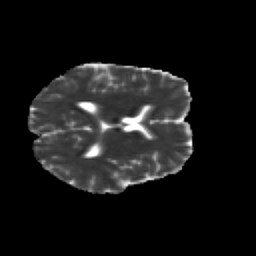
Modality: MD
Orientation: axial
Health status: healthy
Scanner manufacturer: siemens
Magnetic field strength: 3 T
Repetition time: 10 s
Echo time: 0.092 s